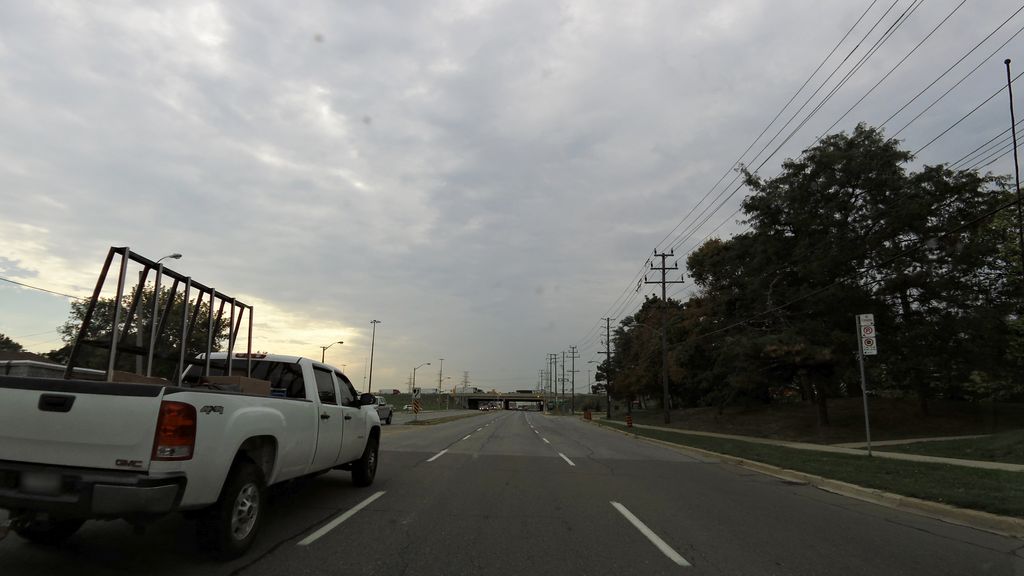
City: toronto